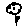
Label: flower